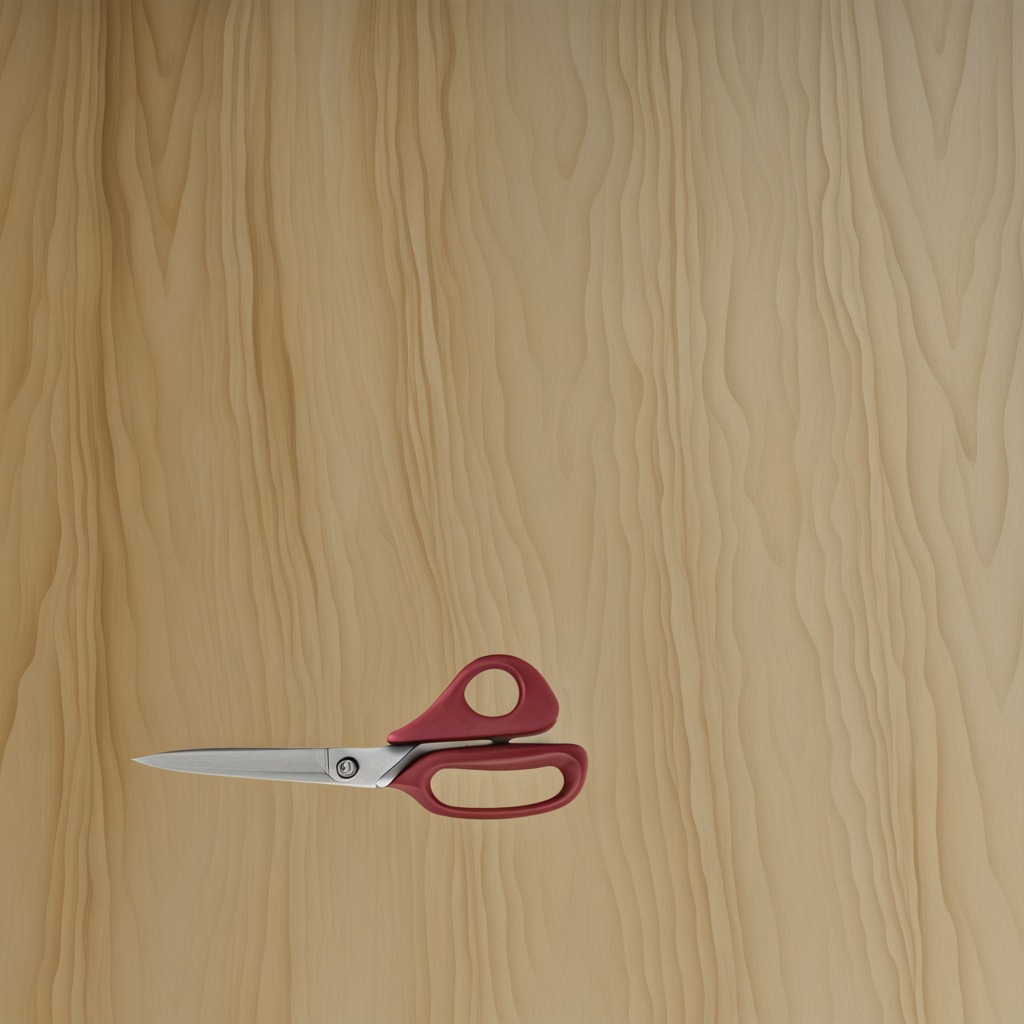
A scissor lies on the plywood surface in the workshop.